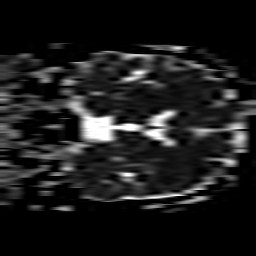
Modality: ADC
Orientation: coronal
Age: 48
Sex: male
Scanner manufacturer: philips
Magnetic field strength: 3 T
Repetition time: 3.9 s
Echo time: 0.05989 s